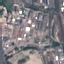
Land use / land cover class: Industrial